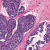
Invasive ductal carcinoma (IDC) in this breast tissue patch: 0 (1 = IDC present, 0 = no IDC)